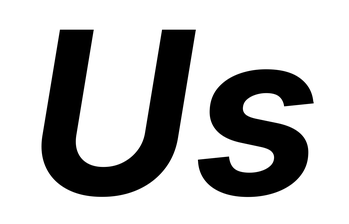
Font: Inter-Italic_Bold_Italic